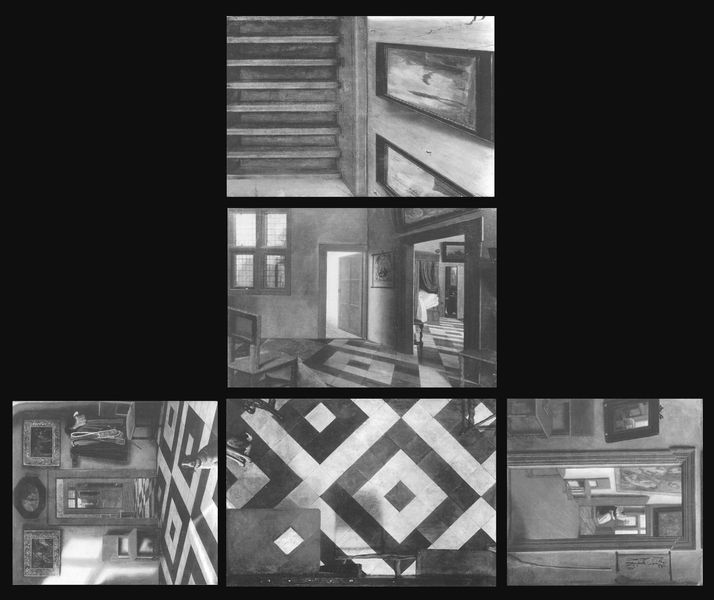
Titel: Perspektiven Box mit holländischen Interieur
Künstler: Samuel van Hoogstraten
Institution: London, National Gallery
Schlagwörter: gemälde, weiß, fenster, grau, raum, schwarz, stuhl, tisch, tür, zimmer, haus, kleidung, fünf, spiegel, felder, boden, höhle, schräg, bilder, bilderrahmen, fotos, perspektive, türen, fußboden, treppe, bett, spiegeln, stufen, collage, treppenstufen, fliesen, schwarzweiß, vermeer, kacheln, mosaik, räume, viel, würfel, leben, baldachin, fließen, anordnung, verkehrt, ansichten, ausschnitte, rolladen, bildfelder, fotografien, wechsel, türsturz, faltbar, 5, spiegellungen